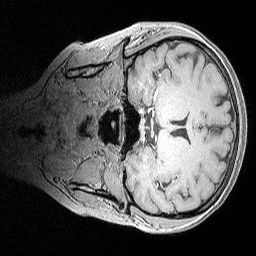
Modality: MP2RAGE
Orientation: coronal
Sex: female
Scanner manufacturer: siemens
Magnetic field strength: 3 T
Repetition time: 5 s
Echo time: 0.00292 s